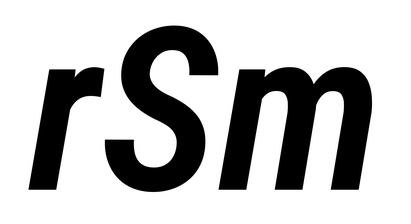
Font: Roboto-Italic_Condensed_SemiBold_Italic